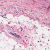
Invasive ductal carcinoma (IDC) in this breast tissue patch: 0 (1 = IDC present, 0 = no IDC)